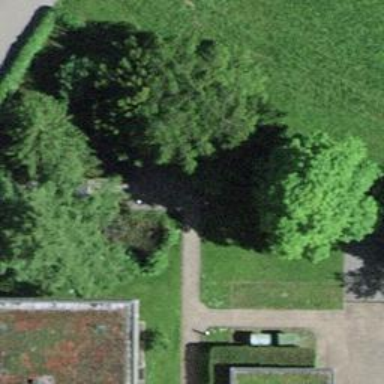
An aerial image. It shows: Bench for seating.